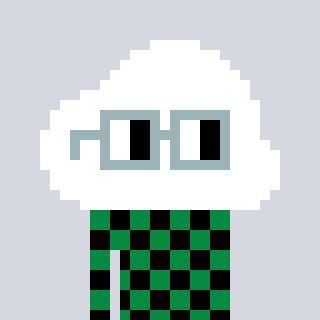
a pixel art character with square dark gray glasses, a cloud-shaped head and a green-colored body on a cool background